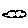
Label: cloud